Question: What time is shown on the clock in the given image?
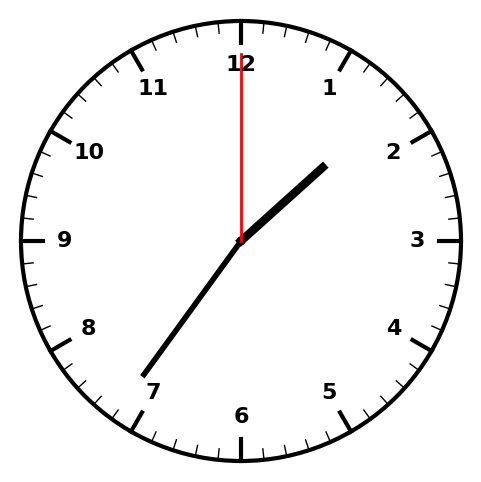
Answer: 01:36:00